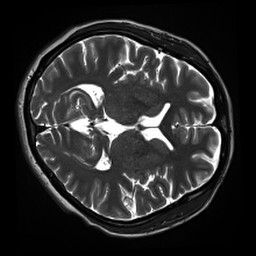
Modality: inplaneT2
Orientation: axial
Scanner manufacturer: siemens
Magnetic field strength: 3 T
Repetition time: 11 s
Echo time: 0.059 s